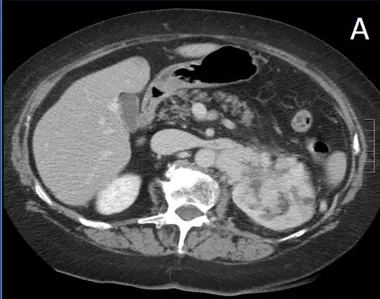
Computerized tomography scans before and after immunotherapy in Case #1 Initial CT scan showing large left sided renal mass in April of 2019.
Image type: radiology (ct)